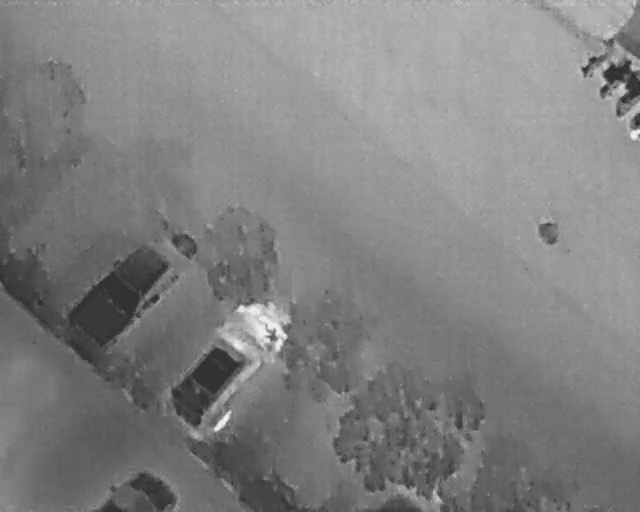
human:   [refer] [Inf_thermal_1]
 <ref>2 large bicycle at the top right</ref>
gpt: <box>[[91, 12, 99, 17, 42], [94, 16, 101, 20, 2]]</box>

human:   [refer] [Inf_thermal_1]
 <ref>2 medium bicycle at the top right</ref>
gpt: <box>[[89, 11, 95, 14, 31], [96, 23, 101, 25, 2]]</box>